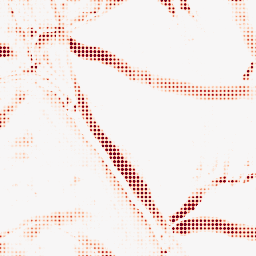
Category: morphological
Decomposition family: rolling_ball
Decomposition parameters: radius: 10
Upsampling method: sinc_hamming
Upsampling parameters: scale: 8
kernel_size: 4
Upsampling scale: 8